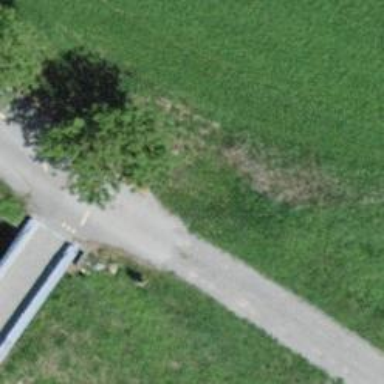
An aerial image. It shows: Brown bench.